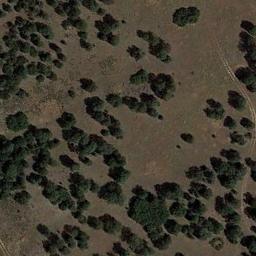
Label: chaparral